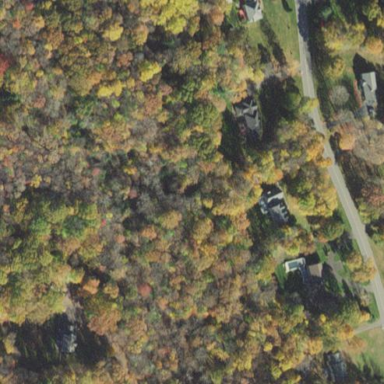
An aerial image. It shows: Existing Preserved Open Space in woodland area.